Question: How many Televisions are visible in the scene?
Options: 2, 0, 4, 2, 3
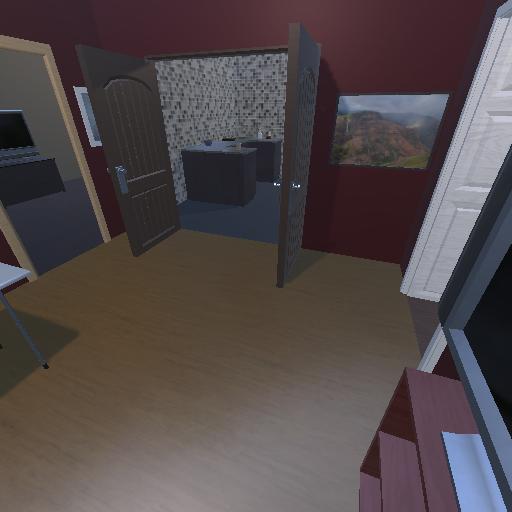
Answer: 2